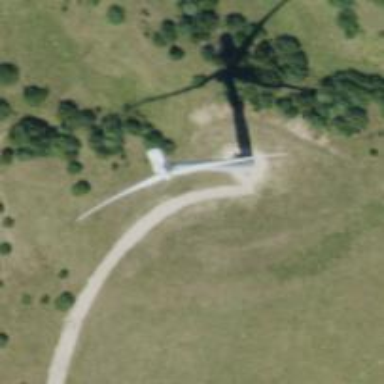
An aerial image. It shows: Wind turbine generator that utilizes wind as its source for generating electricity. It is of the horizontal axis type.